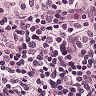
Metastatic tissue present: no